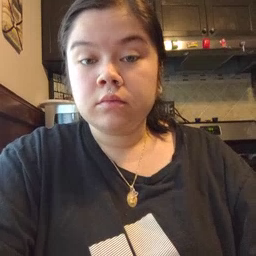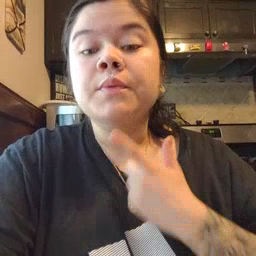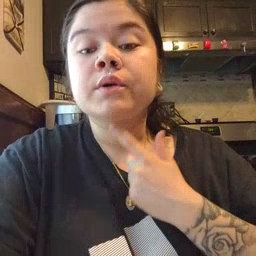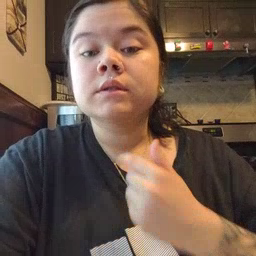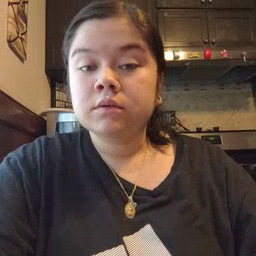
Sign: thirsty